Question: hi i am trying to install 'Google app engine' with 'windows MSI' i have two python version on my windows one is 'python25' and other is 'python26', and i have python26 path set in my 'environmental variables', but Google app engine is detecting python25 as 'default prerequisite', what should i do which makes Google app engine to detect python26.
or if i let it to use python25 then can i change that later? and how?
---

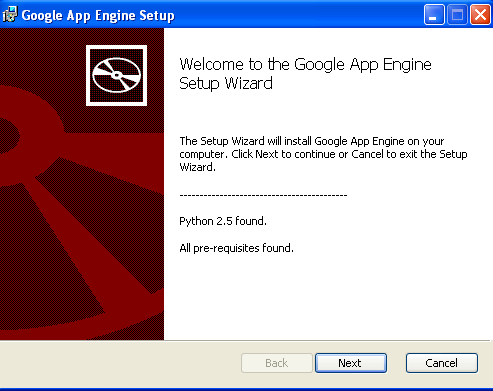
Answer: At present, Google App Engine's production servers only run Python 2.5.2. You should be using Python 2.5 on the development server as well, as having a different environment for testing and production leads to scenarios where, for example, you use syntax that's valid in 2.6 which passes your tests fine, and the unexpectedly gives you frustrating errors when deployed to production.
It should be noted that the Python 2.7 runtime on the production servers is currently in the Trusted Testers stage, and should be available for use in the next few months, but until it is, it's best to stay with 2.5 for development.